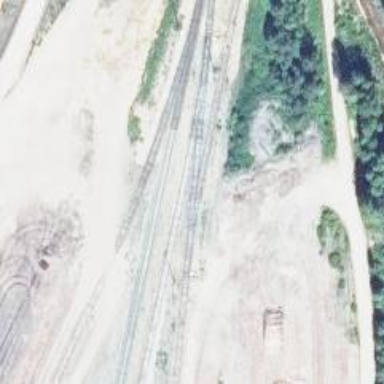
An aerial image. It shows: Wedge used for railway derailment.